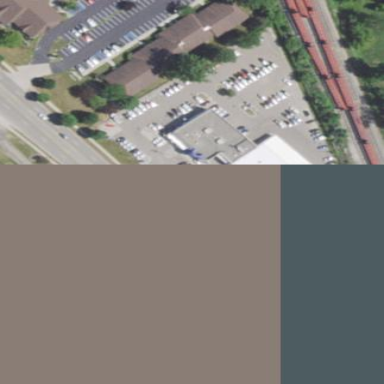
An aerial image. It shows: Retail area.